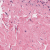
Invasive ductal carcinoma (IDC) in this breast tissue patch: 0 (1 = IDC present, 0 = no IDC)